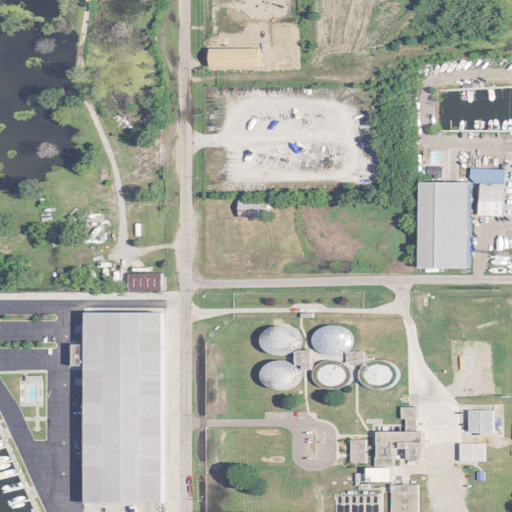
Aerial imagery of island in Michigan named Marina Island containing medium intensity development, high intensity development, low intensity development, and open development